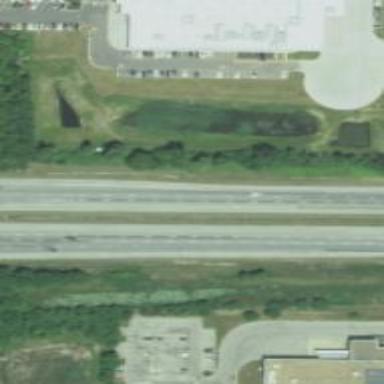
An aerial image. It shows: Motorway junction.